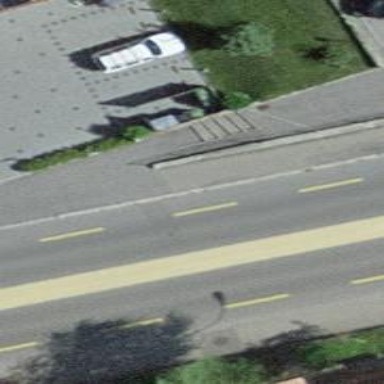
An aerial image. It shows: Set of steps on the road.